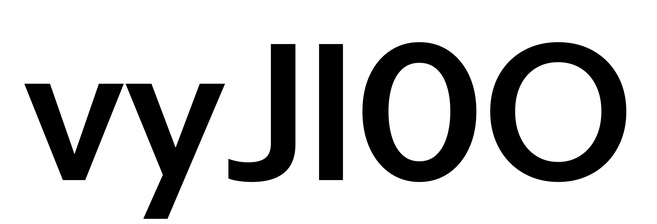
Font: InstrumentSans_SemiBold